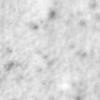
Label: no_change